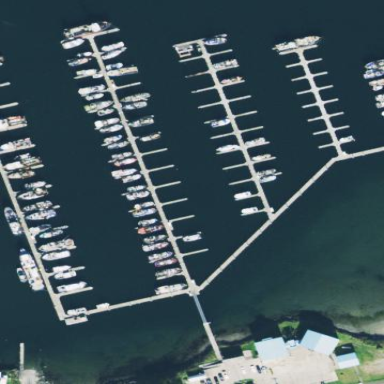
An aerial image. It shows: Marina with sanitary dump station available.